Question: My Form

The entered word in the text box must be matched to the any one of the above randomly character generated text boxes and the word must contain char which is in yellow color.
Please help solve these two validations
1. Checking whether any of the character in the word contains,character in yellow text box.
2. Remaining characters in the words is present in any of the text boxes.
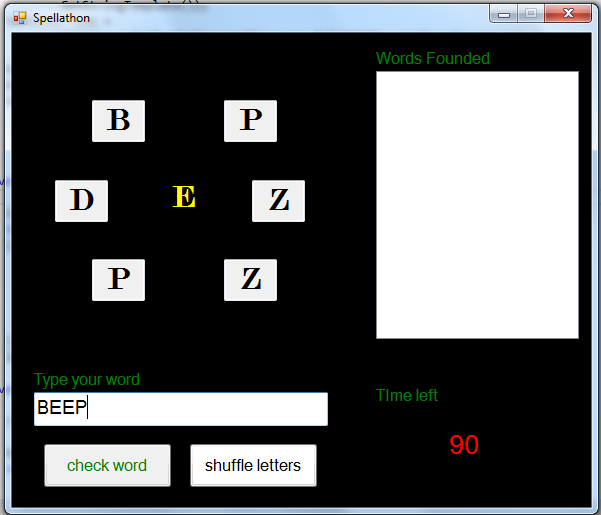
Answer: Pretty much all you need is to get the value of the label that shows in Yellow and do something like this.
'''
string holdWord = textBox1.Text; //BEEP
char charToCheck = Convert.ToChar(label1.Text); // 'E'
bool result = holdWord.Contains(charToCheck); //TRUE
'''